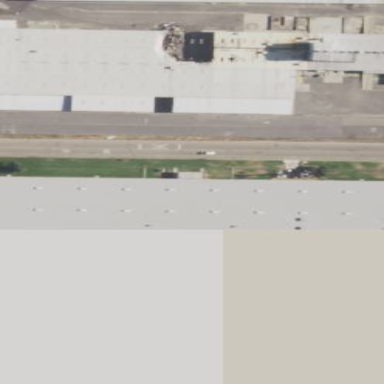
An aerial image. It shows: Industrial area.